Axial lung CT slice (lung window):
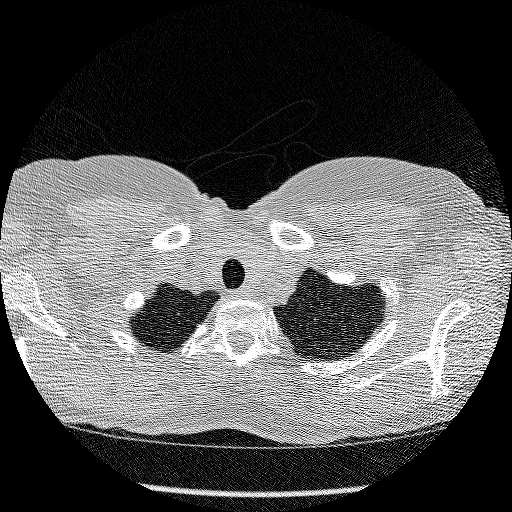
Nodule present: no